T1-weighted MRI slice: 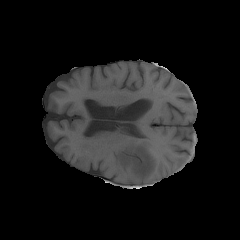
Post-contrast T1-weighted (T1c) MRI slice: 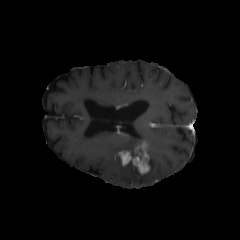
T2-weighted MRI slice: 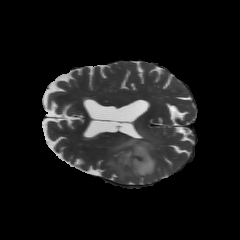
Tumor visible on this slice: yes